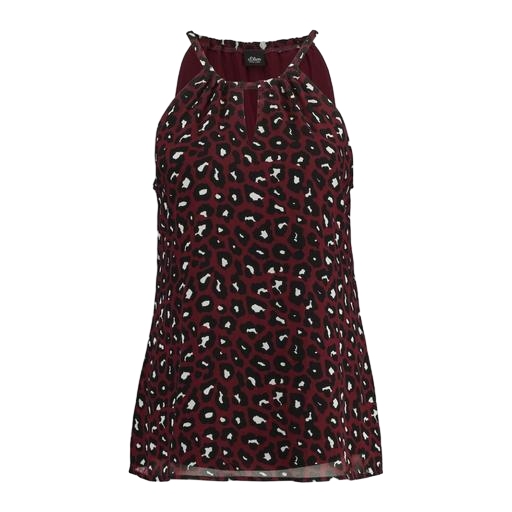
red printed tank, red plus size printed t-shirt only macy, multicolor vero moda rust high neck blouse, white background